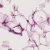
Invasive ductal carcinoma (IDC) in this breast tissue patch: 0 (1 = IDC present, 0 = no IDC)